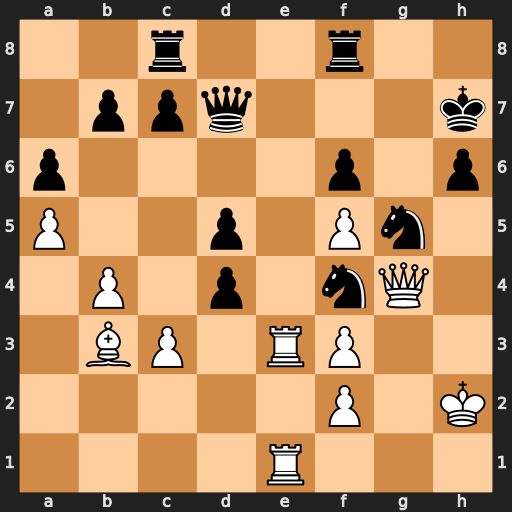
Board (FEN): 2r2r2/1ppq3k/p4p1p/P2p1Pn1/1P1p1nQ1/1BP1RP2/5P1K/4R3
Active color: w
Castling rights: -
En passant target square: -
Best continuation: Re7+ Rf7 Rxd7